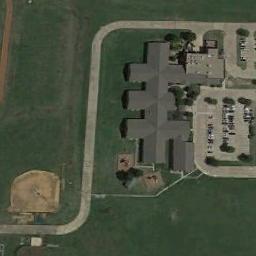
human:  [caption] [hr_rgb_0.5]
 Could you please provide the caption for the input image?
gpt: A baseball diamond is in the middle of grass next to many buildings by the road .

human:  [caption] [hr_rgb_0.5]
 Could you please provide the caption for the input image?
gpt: A baseball diamond next to a gray building and some parking lots beside .

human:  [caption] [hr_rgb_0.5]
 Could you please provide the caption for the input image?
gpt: There is a white house on the edge of the baseball field .

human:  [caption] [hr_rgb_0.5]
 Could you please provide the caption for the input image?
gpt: There is a baseball diamond in the grass next to the houses along the roads .

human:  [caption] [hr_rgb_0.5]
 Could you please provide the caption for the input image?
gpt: A fan-shaped building is next to the baseball diamond .